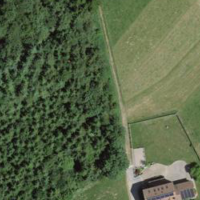
EUNIS habitat code: 52
Species observed at this site:
Urtica dioica